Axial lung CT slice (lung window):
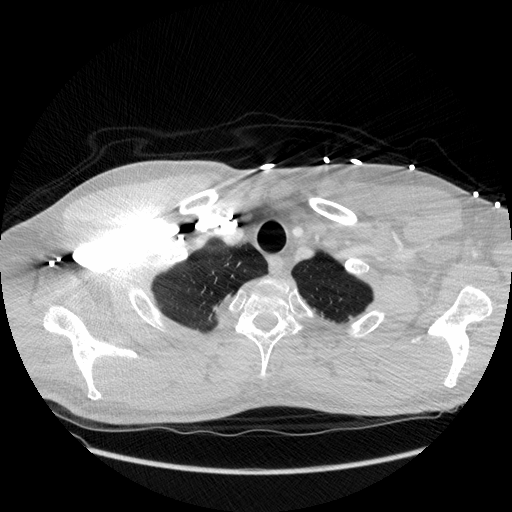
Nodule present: no